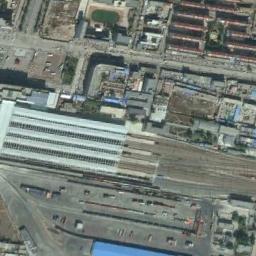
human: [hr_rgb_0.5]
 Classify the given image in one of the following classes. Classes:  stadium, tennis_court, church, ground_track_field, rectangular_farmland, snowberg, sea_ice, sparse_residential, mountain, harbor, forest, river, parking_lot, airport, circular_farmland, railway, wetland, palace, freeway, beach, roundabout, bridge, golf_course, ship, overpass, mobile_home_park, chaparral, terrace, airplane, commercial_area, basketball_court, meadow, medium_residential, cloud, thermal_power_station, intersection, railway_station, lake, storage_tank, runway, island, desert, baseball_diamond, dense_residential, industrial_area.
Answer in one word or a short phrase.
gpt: railway_station